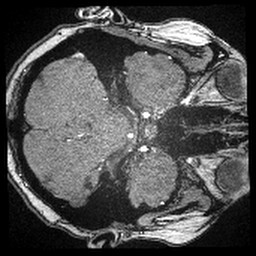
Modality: angio
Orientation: axial
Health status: ill
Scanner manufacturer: siemens
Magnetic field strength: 3 T
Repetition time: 0.022 s
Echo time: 0.00401 s